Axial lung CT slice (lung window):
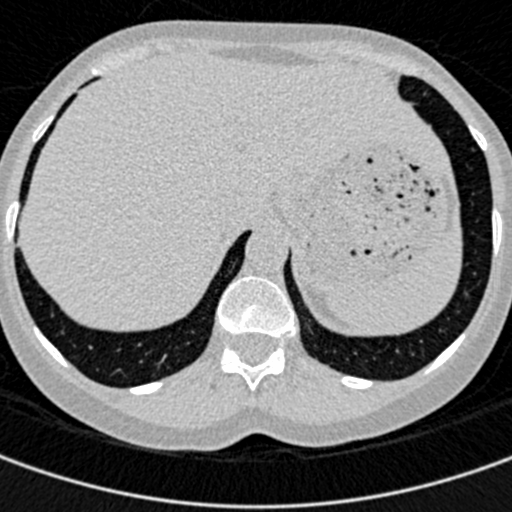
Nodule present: no